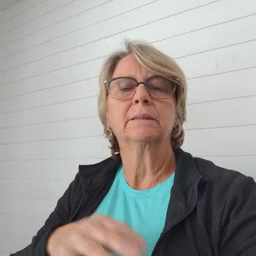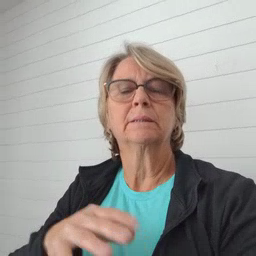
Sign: cat